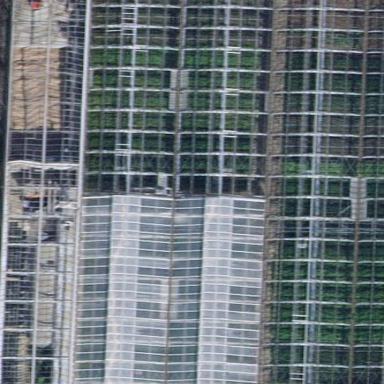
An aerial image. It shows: Greenhouse used for horticulture.